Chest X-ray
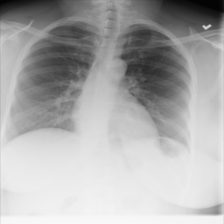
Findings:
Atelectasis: negative
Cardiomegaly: negative
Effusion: negative
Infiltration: negative
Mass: negative
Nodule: negative
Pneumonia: negative
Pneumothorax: negative
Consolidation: negative
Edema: negative
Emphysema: negative
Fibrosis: negative
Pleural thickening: negative
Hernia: negative